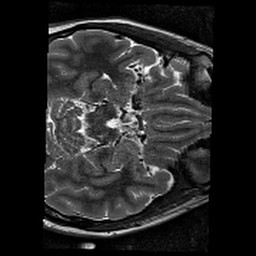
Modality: T2w
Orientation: axial
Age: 27
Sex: female